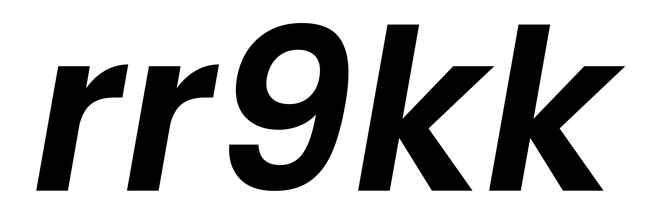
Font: Poppins-SemiBoldItalic